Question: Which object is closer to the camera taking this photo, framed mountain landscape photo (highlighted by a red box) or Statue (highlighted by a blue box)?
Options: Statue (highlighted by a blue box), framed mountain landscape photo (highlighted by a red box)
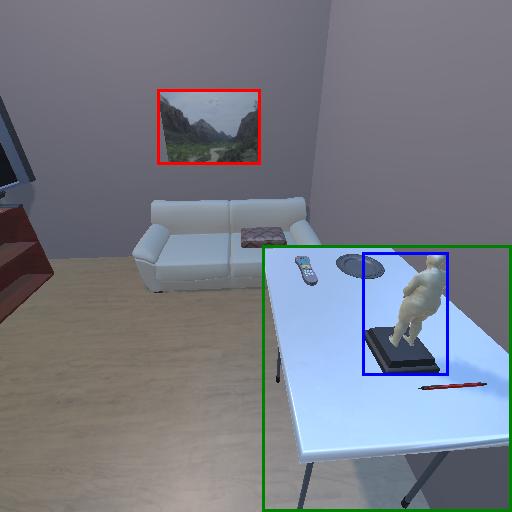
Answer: Statue (highlighted by a blue box)